Field crop: tomato
Growth stage: 2
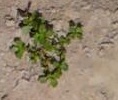
Species: portulaca